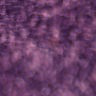
Metastatic tissue present: no